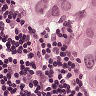
Metastatic tissue present: yes